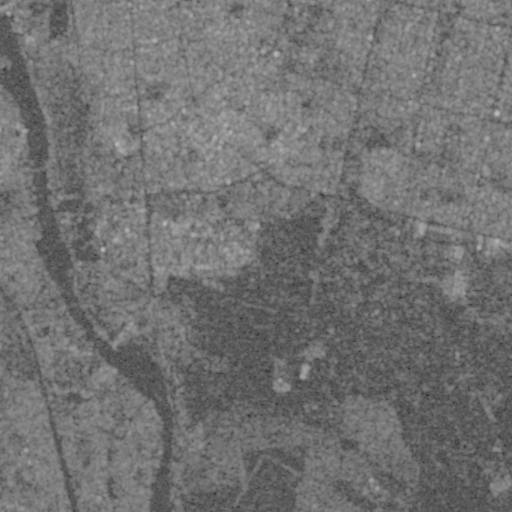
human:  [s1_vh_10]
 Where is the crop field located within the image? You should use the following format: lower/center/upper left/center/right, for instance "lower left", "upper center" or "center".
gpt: The crop field is located in the lower center of the image.
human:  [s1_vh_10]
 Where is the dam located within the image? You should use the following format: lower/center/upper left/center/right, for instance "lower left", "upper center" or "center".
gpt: The dam is located in the upper left of the image.
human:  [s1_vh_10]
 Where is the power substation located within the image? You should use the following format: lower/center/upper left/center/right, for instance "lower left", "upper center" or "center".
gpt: The power substation is located in the center right of the image.
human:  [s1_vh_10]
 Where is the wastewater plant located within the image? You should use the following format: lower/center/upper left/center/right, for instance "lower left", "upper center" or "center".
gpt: The wastewater plant is located in the lower right of the image.
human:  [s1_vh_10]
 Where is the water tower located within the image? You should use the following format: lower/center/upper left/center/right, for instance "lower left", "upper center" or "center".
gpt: The water tower is located in the upper center of the image.
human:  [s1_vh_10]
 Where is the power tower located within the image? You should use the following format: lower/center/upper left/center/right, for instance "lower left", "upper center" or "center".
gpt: There is no power tower in the image.

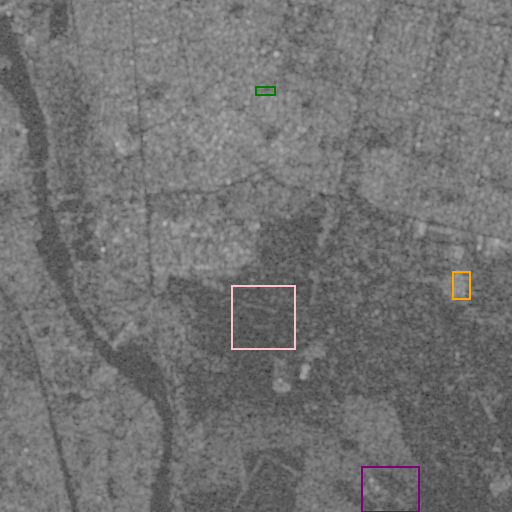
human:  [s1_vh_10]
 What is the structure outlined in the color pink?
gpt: The structure outlined in pink is a crop field.
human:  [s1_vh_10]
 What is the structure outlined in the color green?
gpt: The structure outlined in green is a park.
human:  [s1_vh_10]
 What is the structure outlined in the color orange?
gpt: The structure outlined in orange is a power substation.
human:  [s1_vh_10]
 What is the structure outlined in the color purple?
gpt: The structure outlined in purple is a wastewater plant.
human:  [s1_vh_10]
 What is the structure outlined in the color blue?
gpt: There is no blue outline.